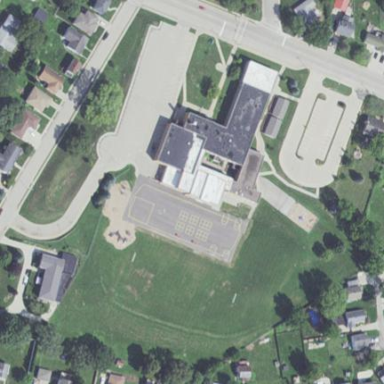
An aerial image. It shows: School.